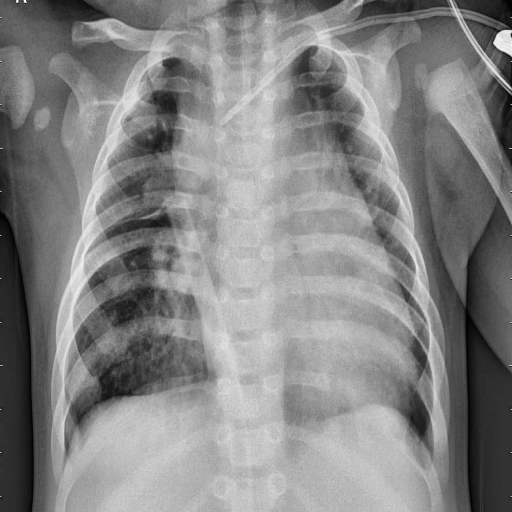
Finding: PNEUMONIA